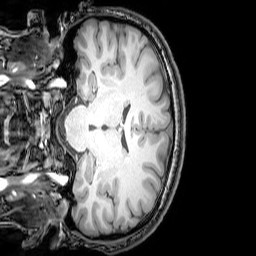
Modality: T1w
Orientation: coronal
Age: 23
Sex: male
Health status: healthy
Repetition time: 0.081 s
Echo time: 0.037 s